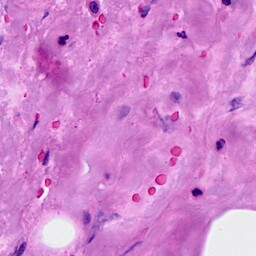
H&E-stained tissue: Breast